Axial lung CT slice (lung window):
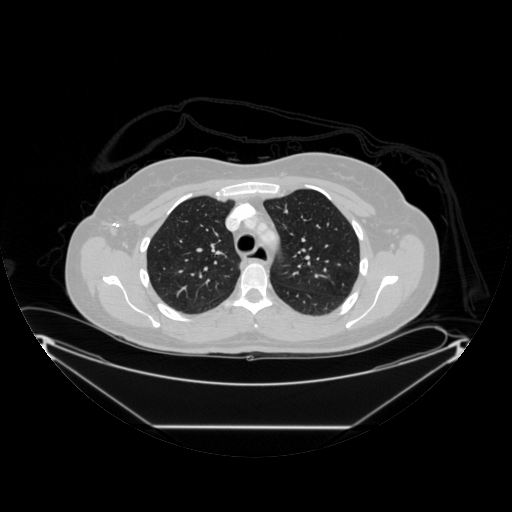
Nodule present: no